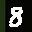
Label: 8